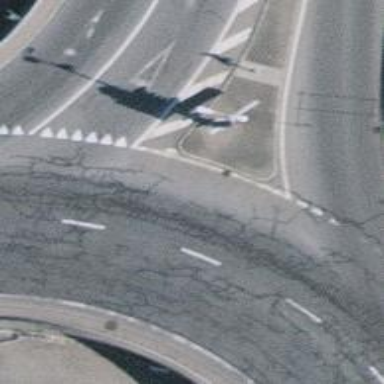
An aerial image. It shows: Road with "give way" sign.